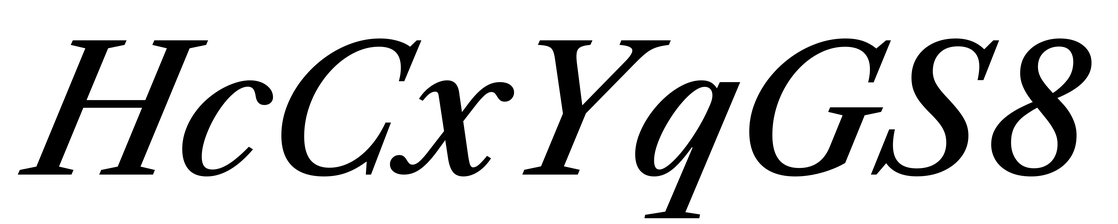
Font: LibreCaslonText-Italic_Medium_Italic